Interaction volume radius: 5 \u00c5
Interaction volume height: 30 \u00c5
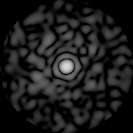
Disorder parameter: 0.8164